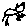
Label: cat